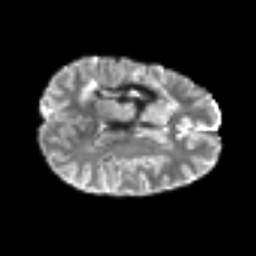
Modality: T2w
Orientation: axial
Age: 31
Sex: female
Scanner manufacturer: siemens
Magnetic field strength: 3 T
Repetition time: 6.1 s
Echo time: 0.101 s